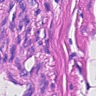
Metastatic tissue present: yes